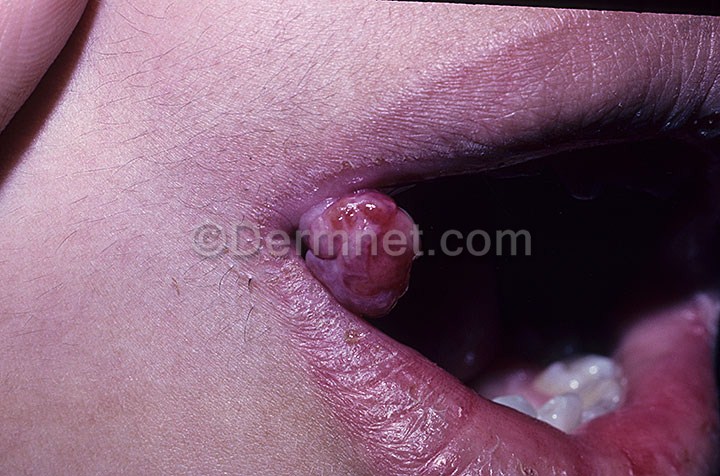
Disease: Vascular Tumors